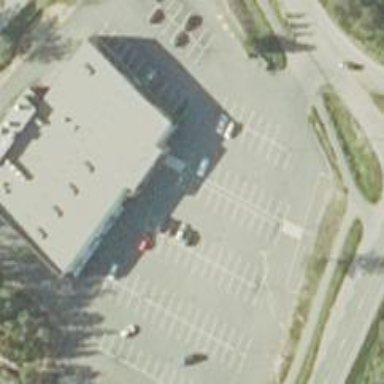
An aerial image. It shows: Supermarket located in building.